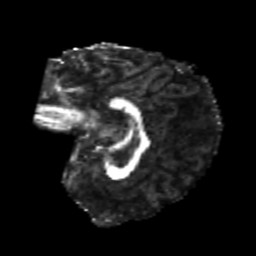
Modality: FA
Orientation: sagittal
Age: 22
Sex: female
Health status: healthy
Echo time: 0.074 s